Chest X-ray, AP view. Patient: 50 years old, sex F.
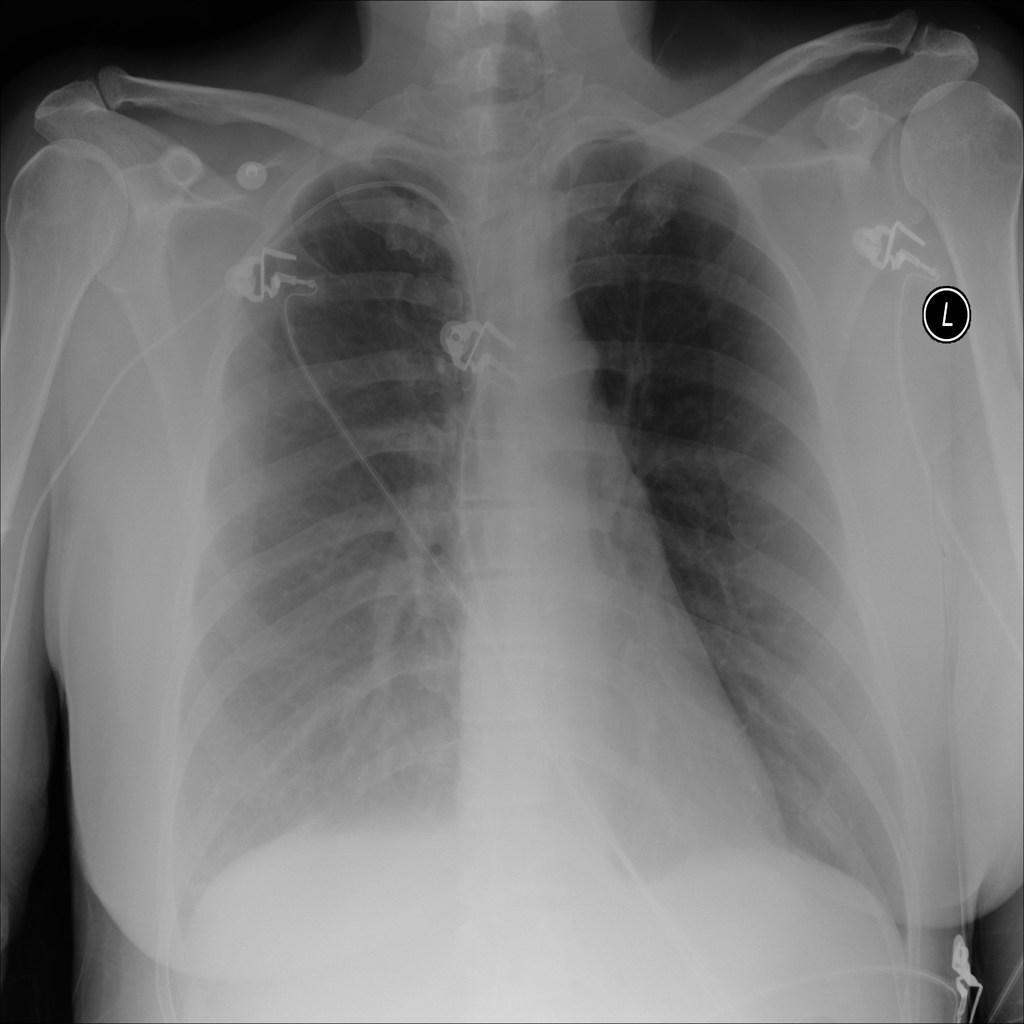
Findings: Edema